Question: I am writing iOS 8 keyboard app. This will be simple english keyboard app. I would like to user to able to set keyboard height within keyboard. But, I don't want to connect user setting with containing app. Because I definitely want user to ensure its safe so I am not plan to ask open access.
I read <URL>
and saw
this image and it looks like if extension DOES NOT NEED to communicate with container app, it looks like you can save and read setting.
'''
[[NSUserDefaults standardUserDefaults] setFloat:200 forKey:@"portraitHeight"];
[[NSUserDefaults standardUserDefaults] synchronize];
'''
this worked within execution of container app, but if I load keyboard from springboard search, it crashes and doesn't show keyboard.
<URL>But my question is if I can save/read only within extension.
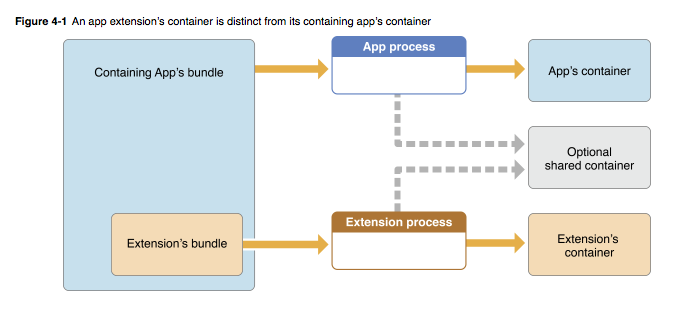
Answer: OH wait, I might find answer.
I could read/write standard default within keyboard, not with container app.
I just needed to stop app execution from Xcode and quit, and then start using keyboard from other application.
So when debug process is attaching, you can not open from springboard or from other application I guess.
I am not sure this is relate with but sometimes, from springboard search, keyboard doesn't appear and display following error
> OS_xpc_dictionary cannot obtain executable path for plug-in XXXXXXX(keyboard name)
this might not directly relate with [NSUserDefaults standardDefaults] read/write problem.